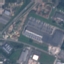
Land use / land cover: Industrial